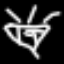
Label: diamond